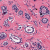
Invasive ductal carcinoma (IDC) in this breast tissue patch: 0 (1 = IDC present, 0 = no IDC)